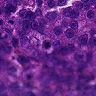
Metastatic tissue present: no